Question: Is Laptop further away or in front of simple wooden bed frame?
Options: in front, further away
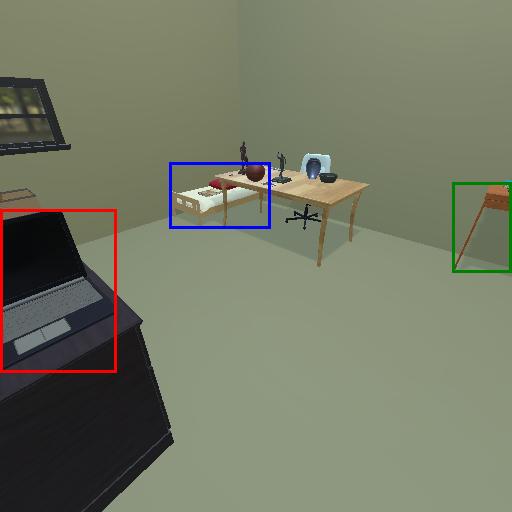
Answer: in front